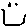
Label: smiley face